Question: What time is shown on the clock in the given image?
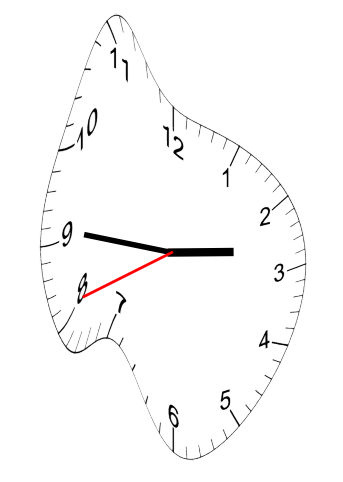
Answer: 02:45:41